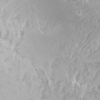
Label: not_dusty